Chest X-ray:
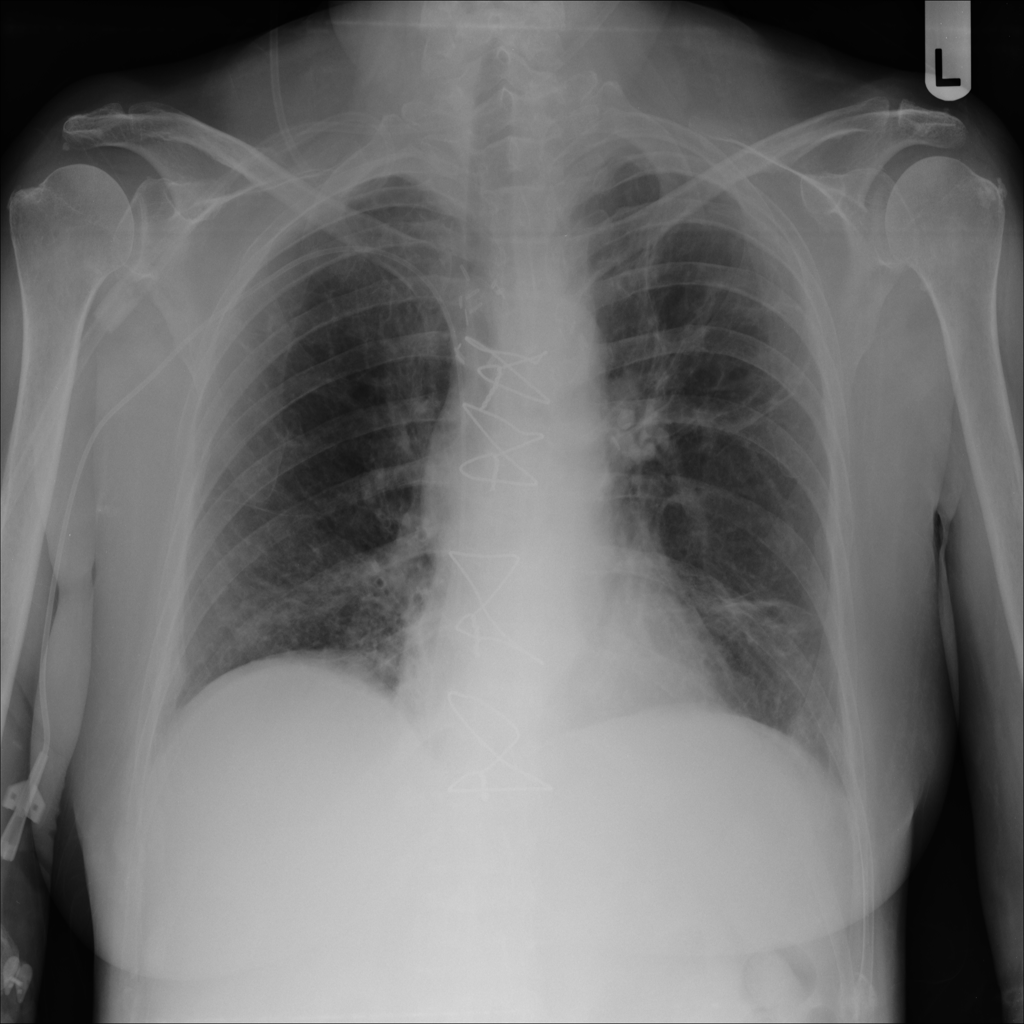
Findings: Fibrosis, Consolidation, Effusion
No abnormal finding: no